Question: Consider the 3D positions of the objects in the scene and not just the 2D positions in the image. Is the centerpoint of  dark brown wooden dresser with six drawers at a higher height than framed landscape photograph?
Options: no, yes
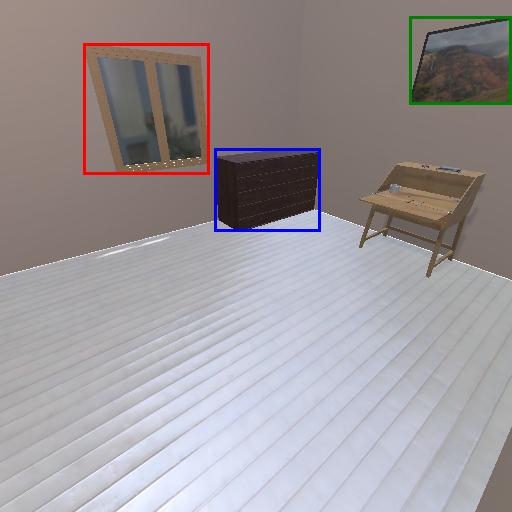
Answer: no